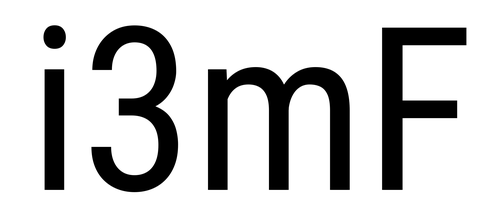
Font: Roboto_Condensed_Regular